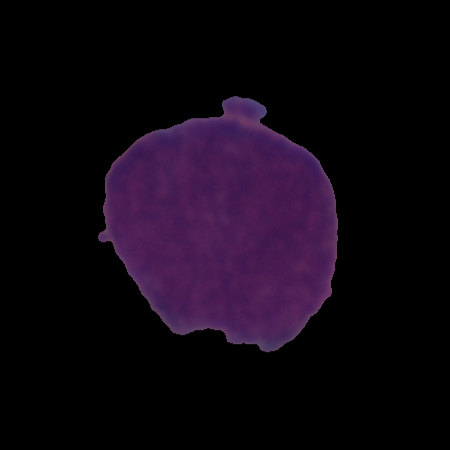
Label: healthy